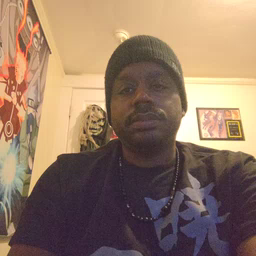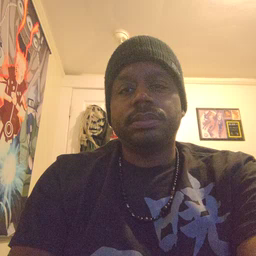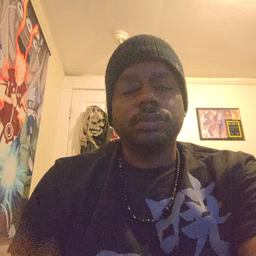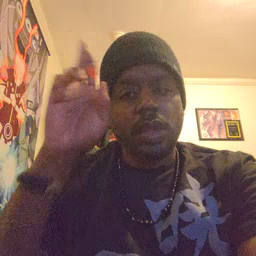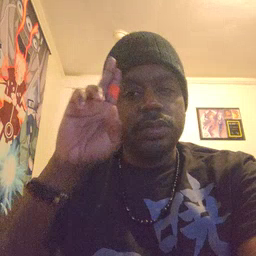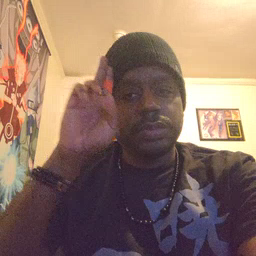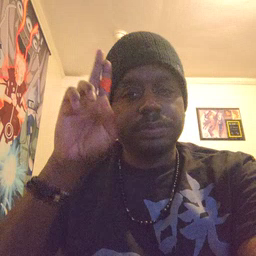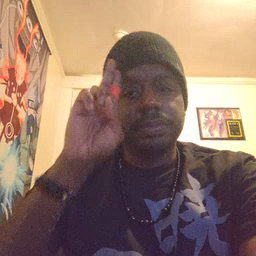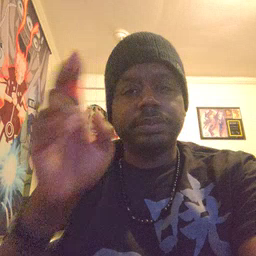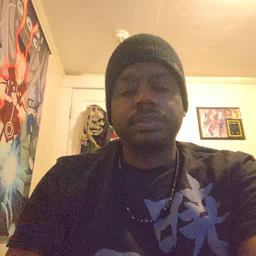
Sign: uncle